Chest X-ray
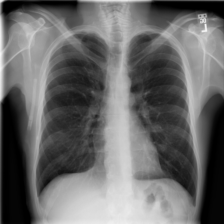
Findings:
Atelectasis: negative
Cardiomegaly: negative
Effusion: negative
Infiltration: negative
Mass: negative
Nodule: negative
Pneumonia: negative
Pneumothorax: negative
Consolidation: negative
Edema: negative
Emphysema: negative
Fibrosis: positive
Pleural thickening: negative
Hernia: negative